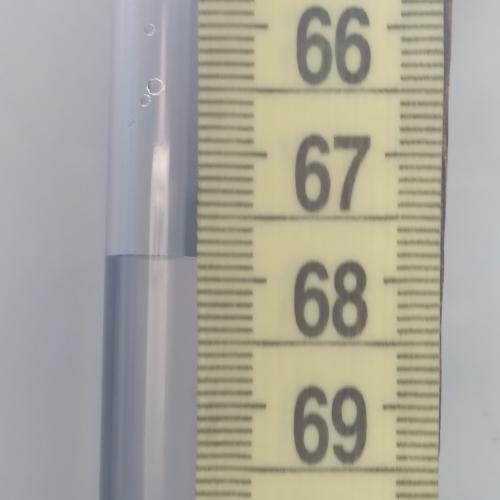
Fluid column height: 67.8 cm